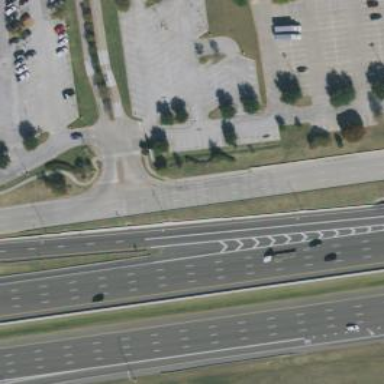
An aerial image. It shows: Secondary road with frontage road.